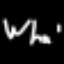
Label: squiggle